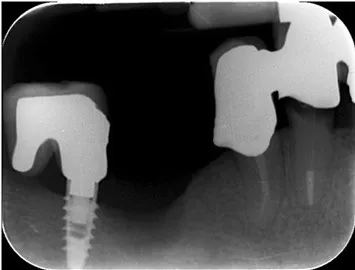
Intraoral radiography: defect after implant removal.
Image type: radiology (x_ray)